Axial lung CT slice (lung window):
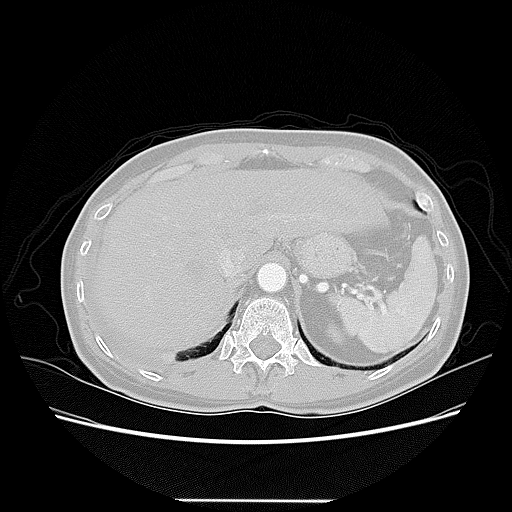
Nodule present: no